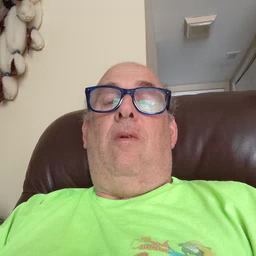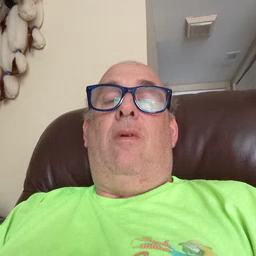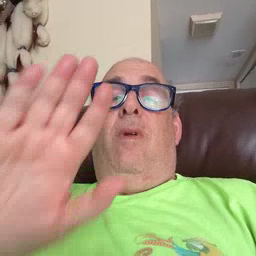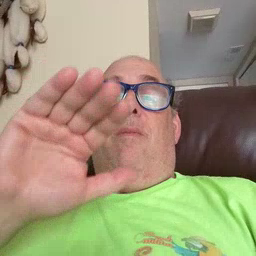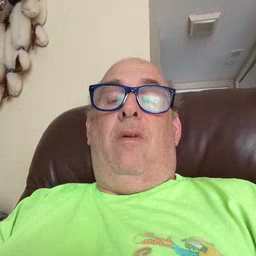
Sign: bye